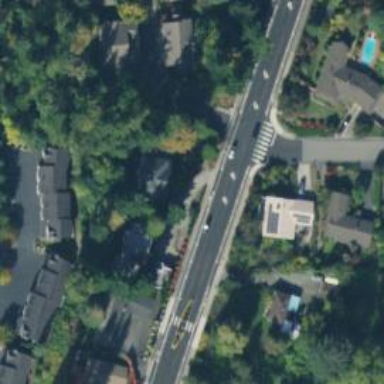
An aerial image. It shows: Asphalt footway with unmarked crossing.